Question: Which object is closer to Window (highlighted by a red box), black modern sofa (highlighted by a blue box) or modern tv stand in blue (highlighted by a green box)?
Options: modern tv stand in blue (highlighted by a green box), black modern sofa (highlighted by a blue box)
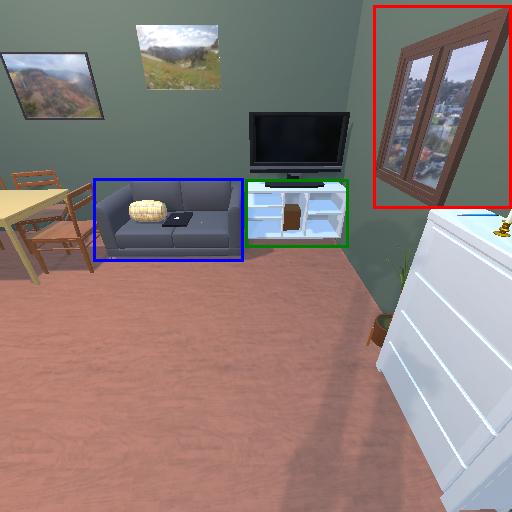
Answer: modern tv stand in blue (highlighted by a green box)